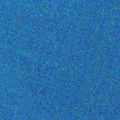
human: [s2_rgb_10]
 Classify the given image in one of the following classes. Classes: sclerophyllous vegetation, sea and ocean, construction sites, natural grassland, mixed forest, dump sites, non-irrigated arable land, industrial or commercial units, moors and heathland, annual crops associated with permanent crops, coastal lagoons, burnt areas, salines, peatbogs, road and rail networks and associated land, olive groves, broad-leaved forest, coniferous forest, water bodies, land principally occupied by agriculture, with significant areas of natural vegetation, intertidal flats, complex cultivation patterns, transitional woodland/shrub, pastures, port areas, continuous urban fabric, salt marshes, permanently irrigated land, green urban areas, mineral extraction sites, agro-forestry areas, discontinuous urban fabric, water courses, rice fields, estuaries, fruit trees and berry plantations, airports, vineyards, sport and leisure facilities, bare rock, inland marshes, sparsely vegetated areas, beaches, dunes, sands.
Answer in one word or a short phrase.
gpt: sea and ocean